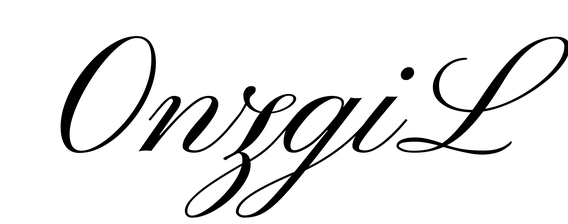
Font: PinyonScript-Regular